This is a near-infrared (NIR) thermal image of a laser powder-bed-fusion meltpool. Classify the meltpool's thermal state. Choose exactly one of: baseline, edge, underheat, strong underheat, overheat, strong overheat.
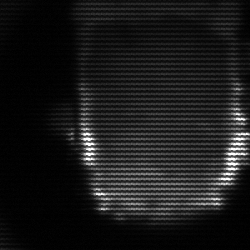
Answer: baseline